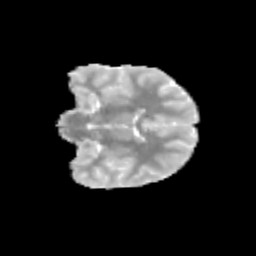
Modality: MD
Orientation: coronal
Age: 9
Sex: female
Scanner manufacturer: siemens
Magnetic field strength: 3 T
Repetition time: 3.8 s
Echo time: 0.07 s